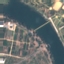
Land use / land cover: River